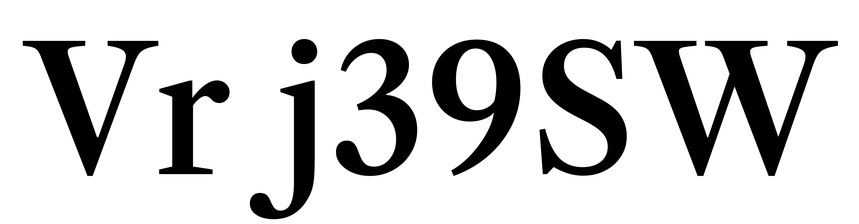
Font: LibreCaslonText_Medium